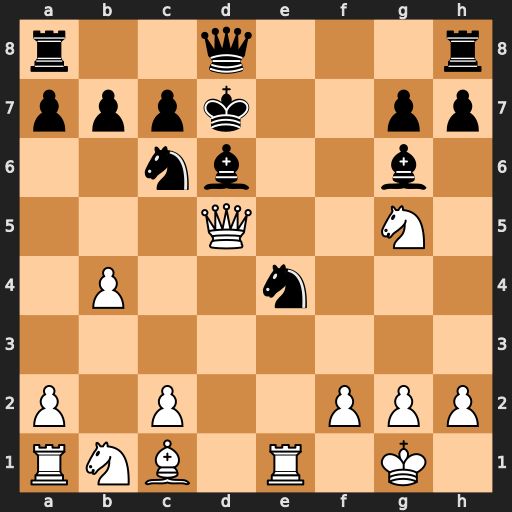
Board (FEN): r2q3r/pppk2pp/2nb2b1/3Q2N1/1P2n3/8/P1P2PPP/RNB1R1K1
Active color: w
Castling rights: -
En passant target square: -
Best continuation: Qe6#